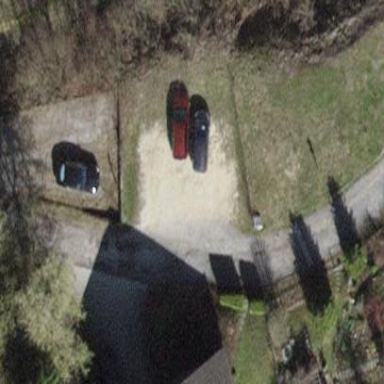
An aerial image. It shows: Parking area with surface.